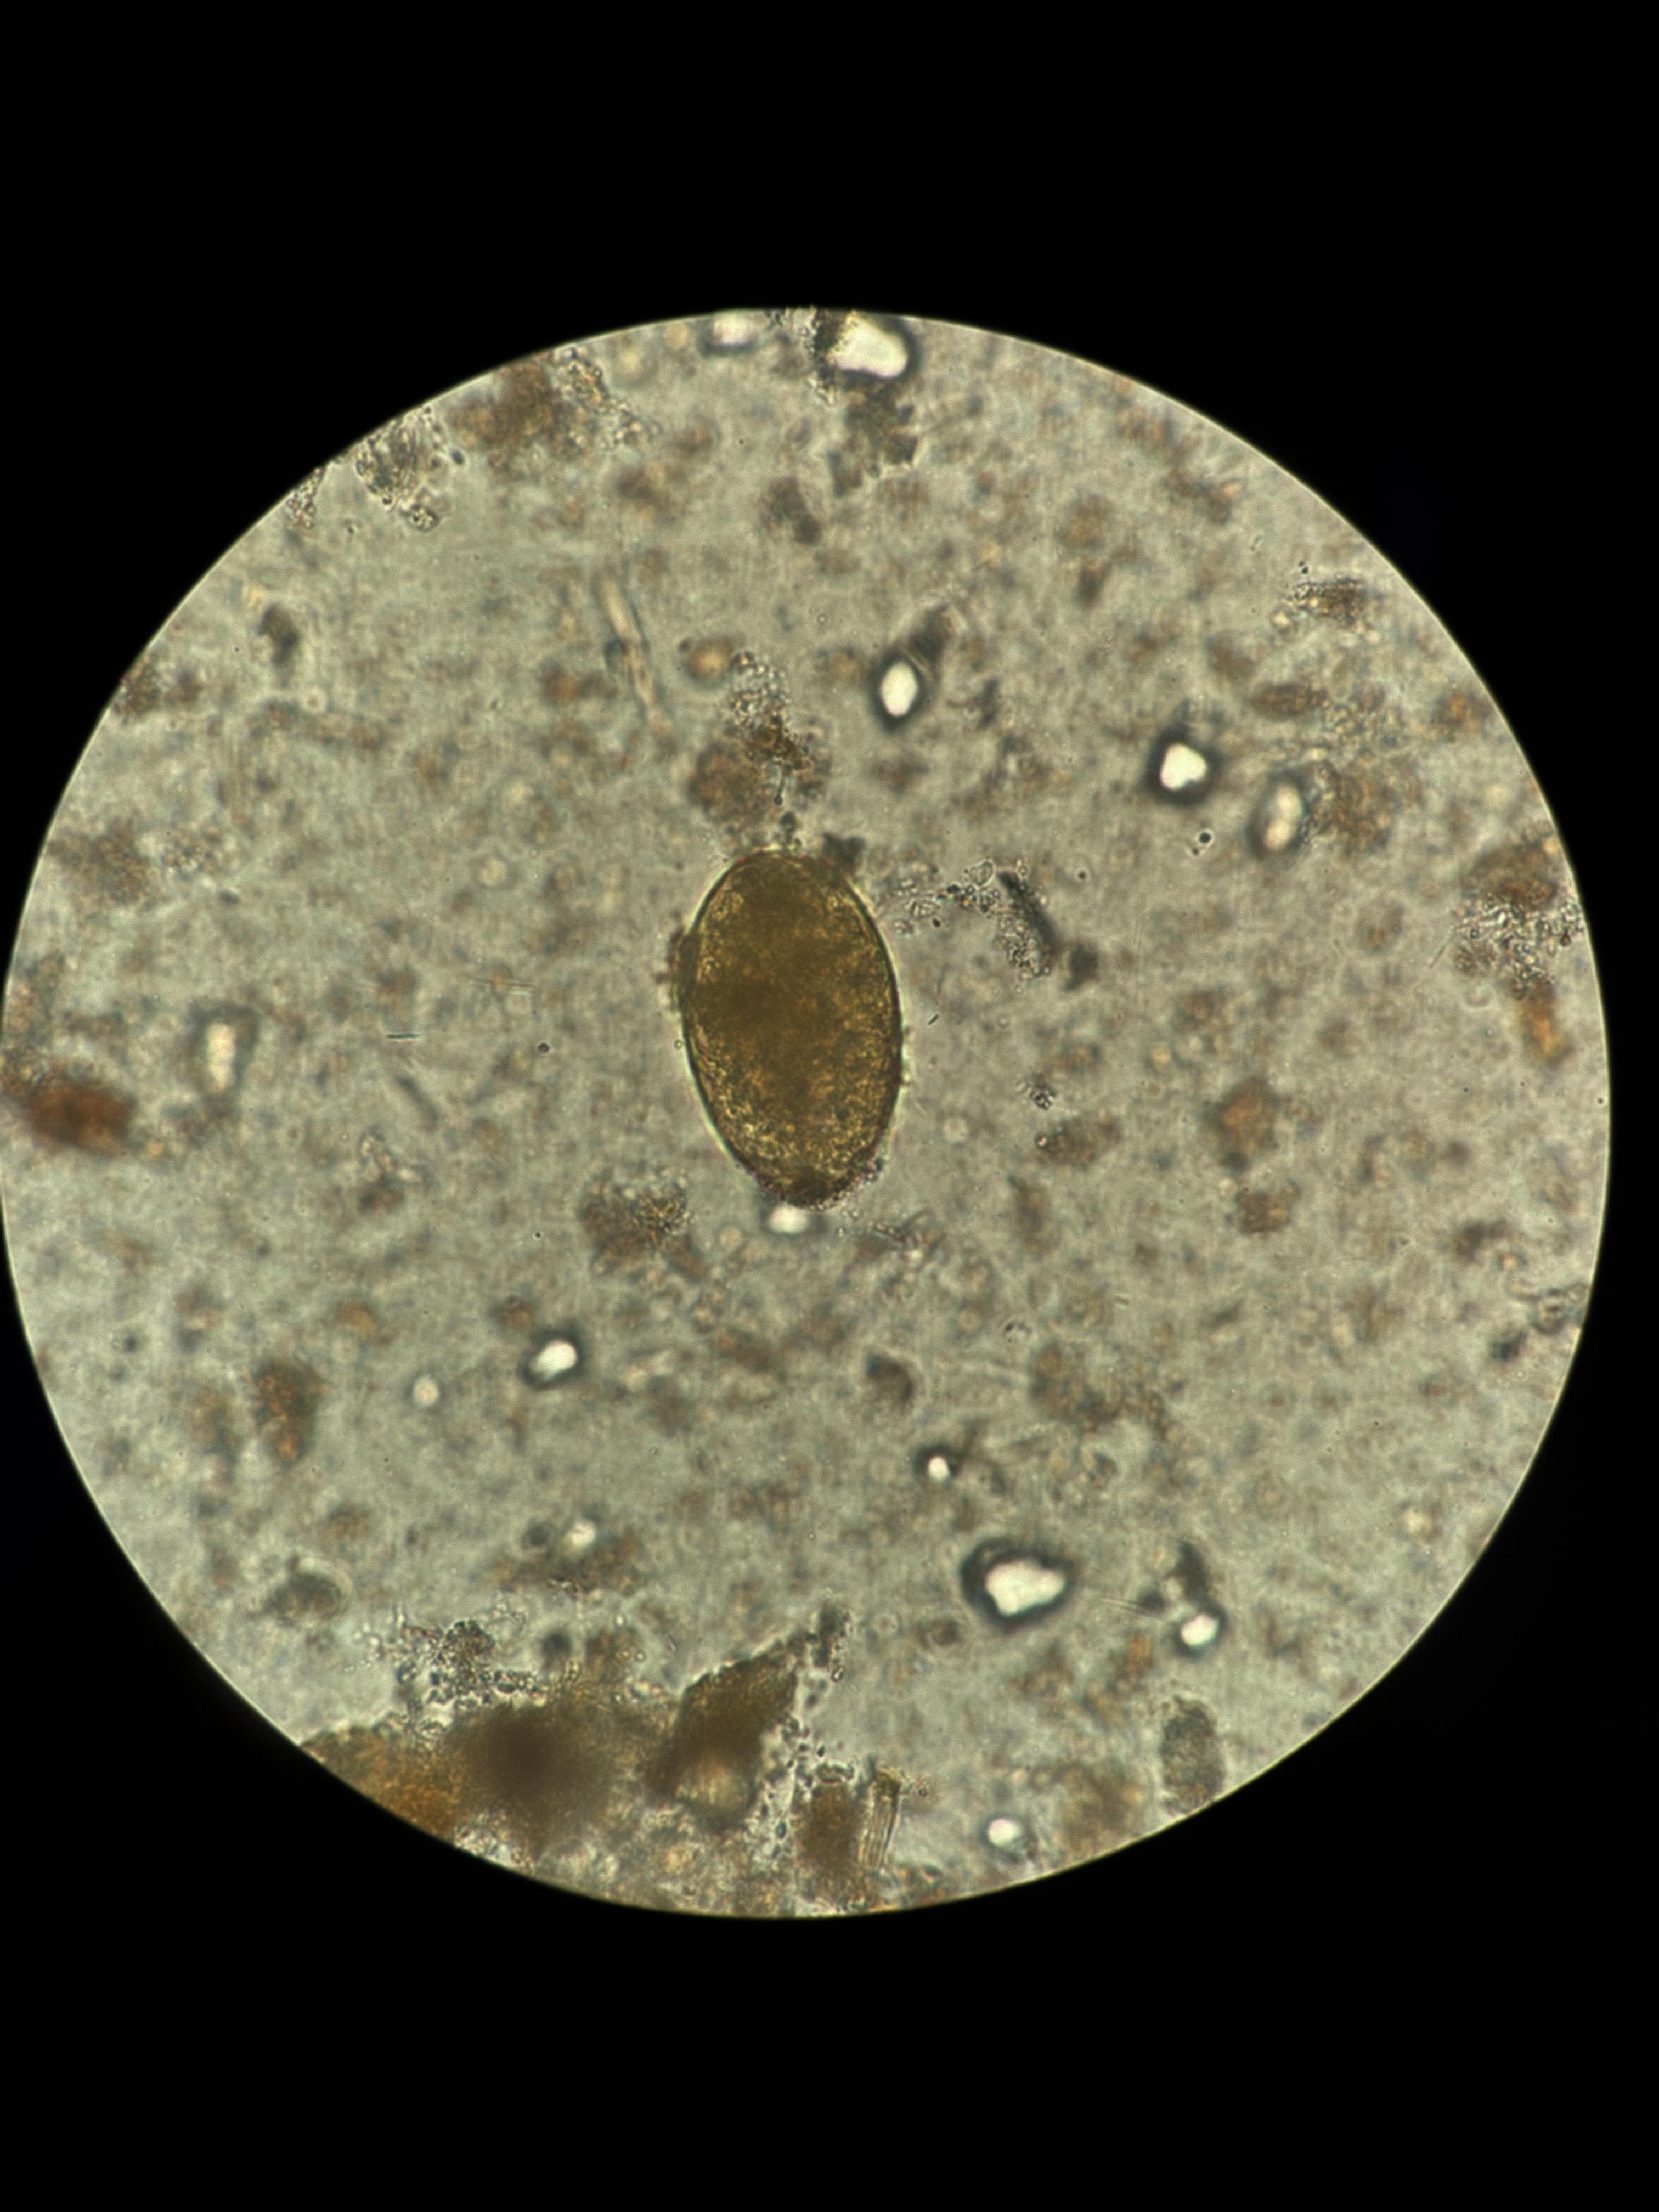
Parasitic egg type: Fasciolopsis buski